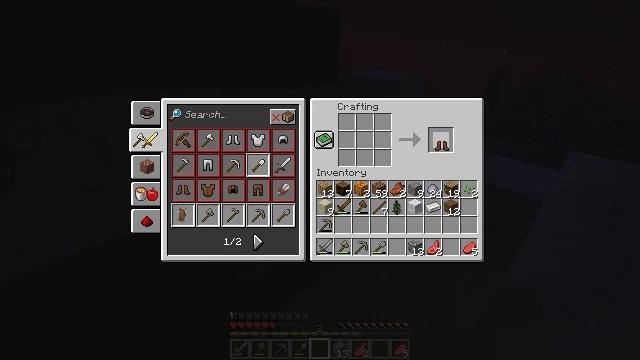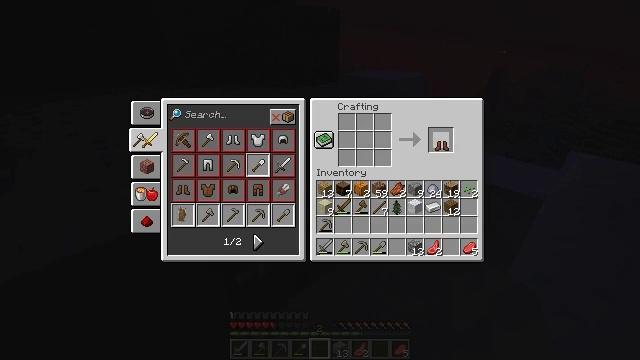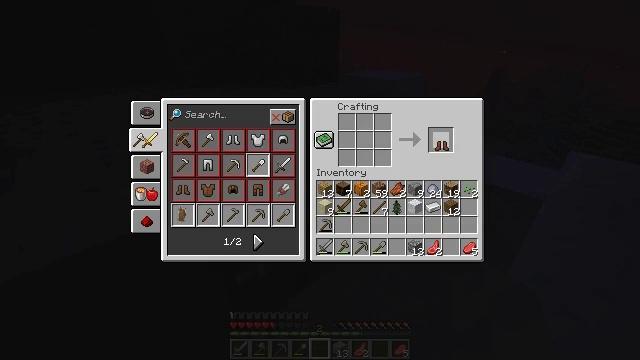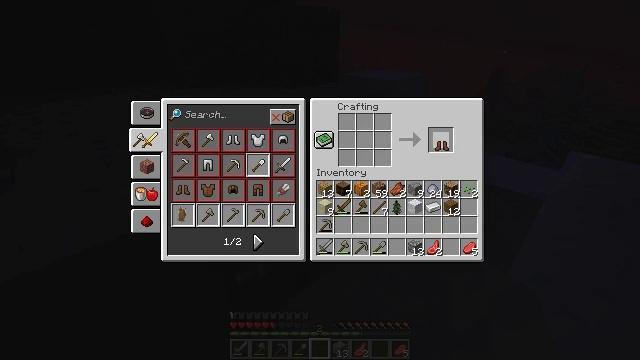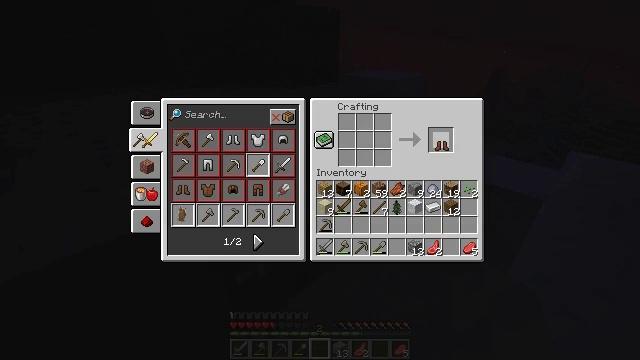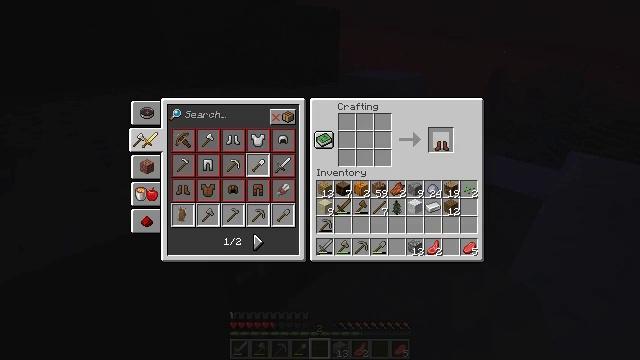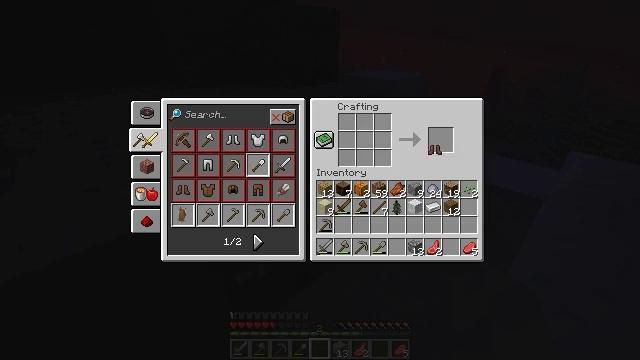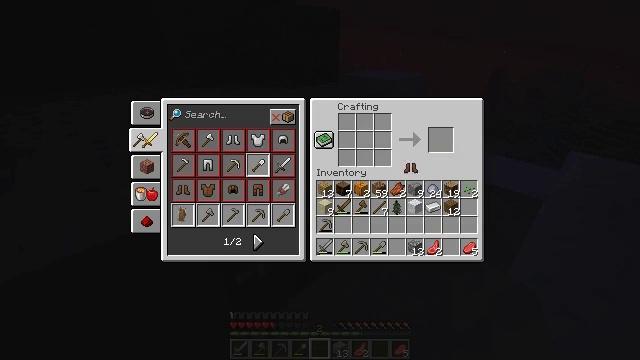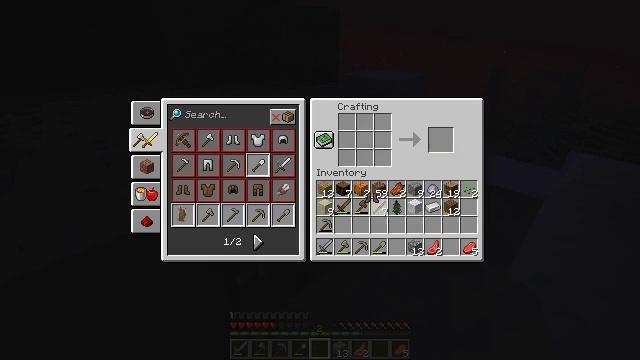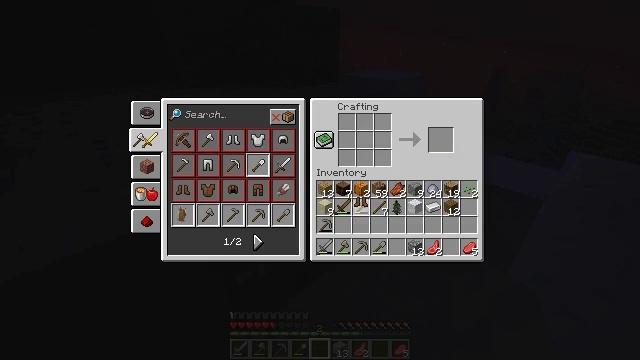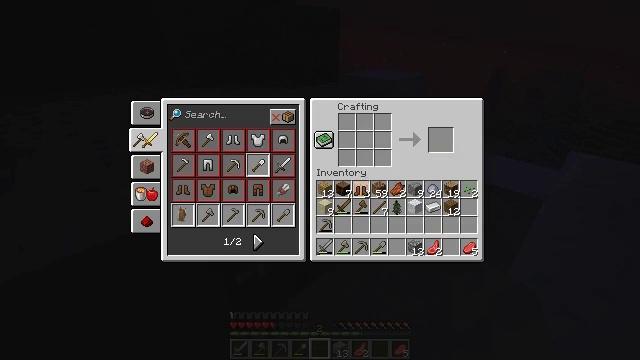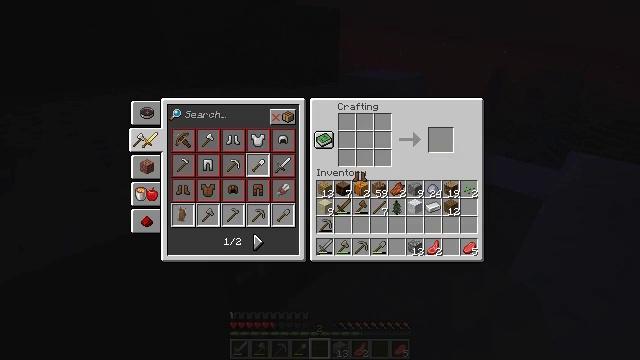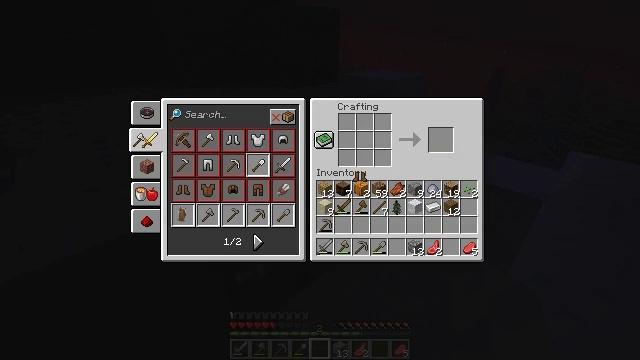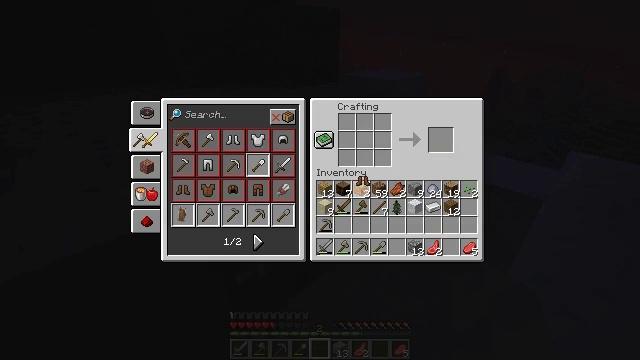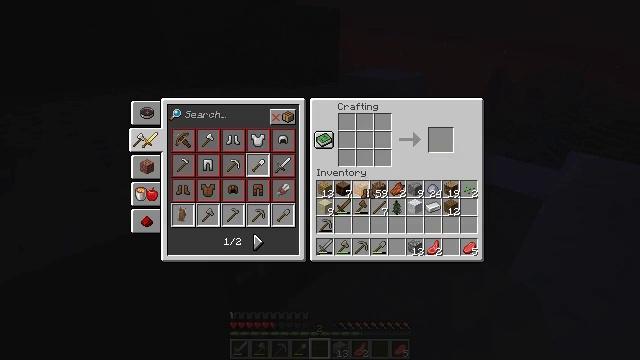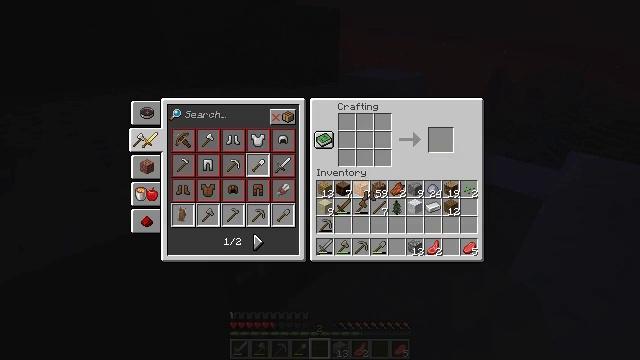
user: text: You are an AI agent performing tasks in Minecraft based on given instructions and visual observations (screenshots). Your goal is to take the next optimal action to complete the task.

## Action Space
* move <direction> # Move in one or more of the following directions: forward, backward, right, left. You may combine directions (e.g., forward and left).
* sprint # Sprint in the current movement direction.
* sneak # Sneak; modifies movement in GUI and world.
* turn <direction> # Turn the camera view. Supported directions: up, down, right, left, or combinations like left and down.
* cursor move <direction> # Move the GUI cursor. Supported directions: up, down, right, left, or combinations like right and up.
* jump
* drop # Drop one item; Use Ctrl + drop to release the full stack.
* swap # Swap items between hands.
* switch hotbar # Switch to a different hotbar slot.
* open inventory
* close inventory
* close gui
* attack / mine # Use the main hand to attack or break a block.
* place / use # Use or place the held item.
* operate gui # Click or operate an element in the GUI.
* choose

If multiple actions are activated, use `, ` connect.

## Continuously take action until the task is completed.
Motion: motion action
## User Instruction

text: Put back the crafting table.
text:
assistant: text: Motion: open gui
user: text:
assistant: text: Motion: no_op
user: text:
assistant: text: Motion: no_op
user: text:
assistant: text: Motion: no_op
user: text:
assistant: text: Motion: no_op
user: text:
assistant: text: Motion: cursor move left
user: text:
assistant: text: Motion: cursor move left and down
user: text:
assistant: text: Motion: cursor move left and down
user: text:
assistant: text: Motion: cursor move left
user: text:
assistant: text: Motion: cursor move up
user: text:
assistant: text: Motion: cursor move up
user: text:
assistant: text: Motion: no_op
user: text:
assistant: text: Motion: no_op
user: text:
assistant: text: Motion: cursor move down
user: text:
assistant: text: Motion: no_op
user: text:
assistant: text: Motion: no_op
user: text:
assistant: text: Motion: no_op
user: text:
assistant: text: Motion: no_op
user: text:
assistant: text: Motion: no_op
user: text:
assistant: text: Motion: no_op
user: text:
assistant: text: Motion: no_op
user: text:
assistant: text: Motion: no_op
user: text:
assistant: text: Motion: no_op
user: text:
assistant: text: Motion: no_op
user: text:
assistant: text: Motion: no_op
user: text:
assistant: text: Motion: operate gui
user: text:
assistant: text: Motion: operate gui
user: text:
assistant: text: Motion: operate gui
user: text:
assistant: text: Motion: no_op
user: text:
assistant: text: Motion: no_op